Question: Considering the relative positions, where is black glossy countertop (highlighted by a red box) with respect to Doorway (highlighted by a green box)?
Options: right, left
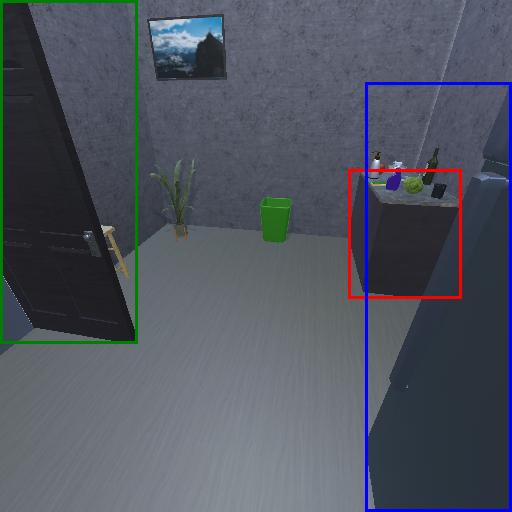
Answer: right